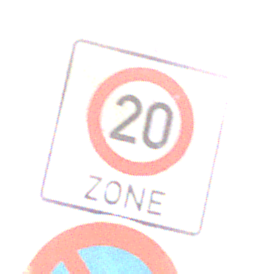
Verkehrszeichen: BeginnZone20
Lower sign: EingeschraenktesHalteverbot
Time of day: MorningAfternoon
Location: Outdoor (Suburban)
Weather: PartlyCloudy
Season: NotSpecified
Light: Natural